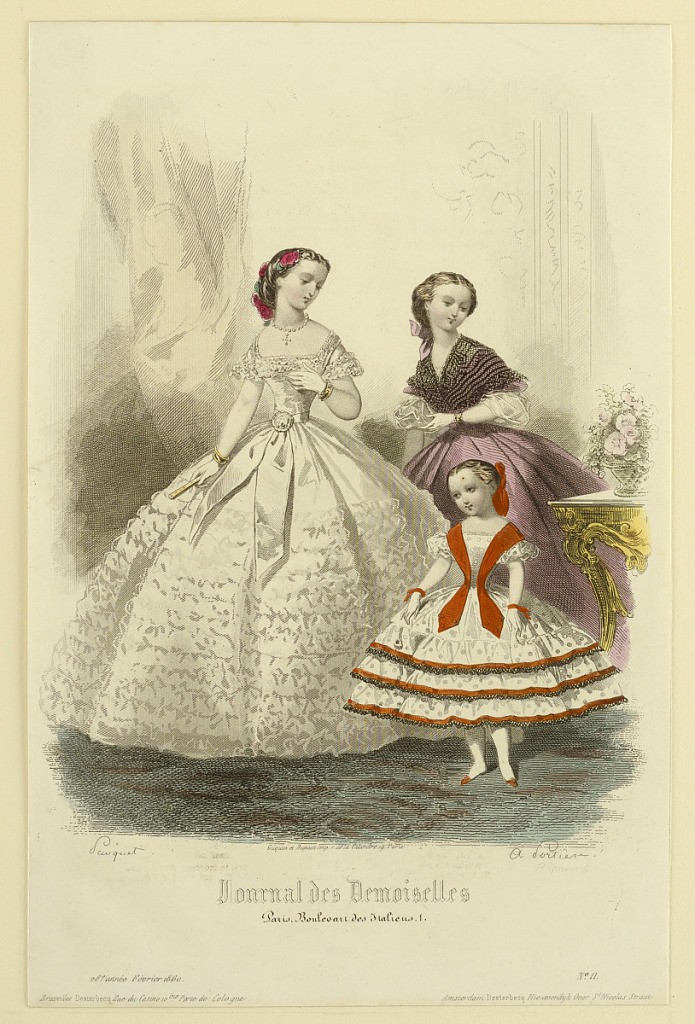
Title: Fashion Plate from Journal des demoiselles
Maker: A. Pauquet, French, active 19th c.
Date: February 1860
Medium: Hand-colored engraving on paper
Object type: Print
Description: Fashion plate from Journal des demoiselles.